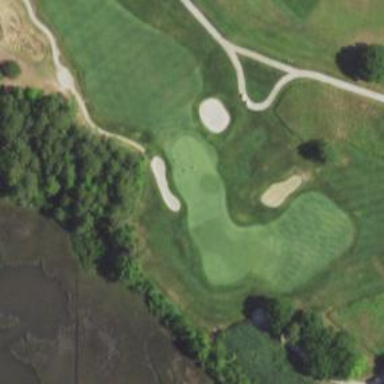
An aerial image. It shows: View of golf hole.